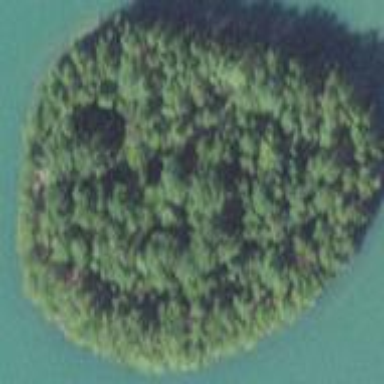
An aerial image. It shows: Island.